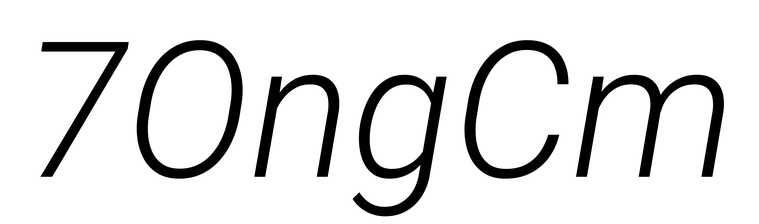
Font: Roboto-Italic_Light_Italic